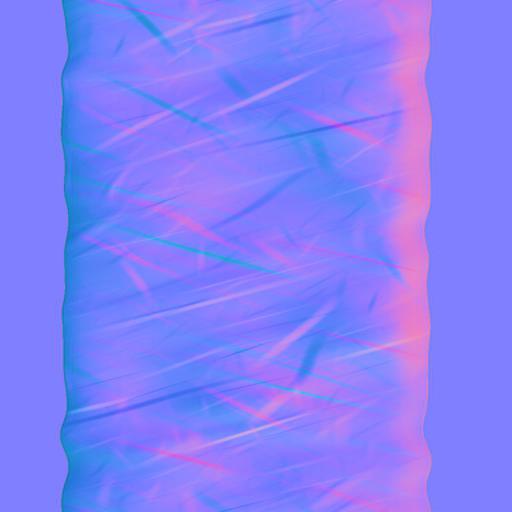
black police tape warning yellow